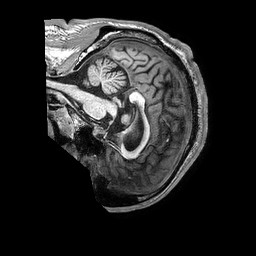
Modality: T1w
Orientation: sagittal
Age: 57
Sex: male
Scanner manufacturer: philips
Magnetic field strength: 3 T
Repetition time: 0.006653 s
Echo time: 0.002998 s